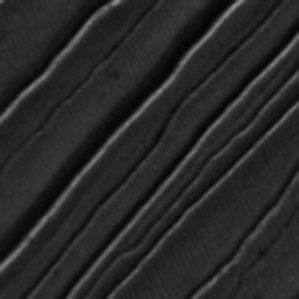
Label: frost